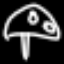
Label: mushroom